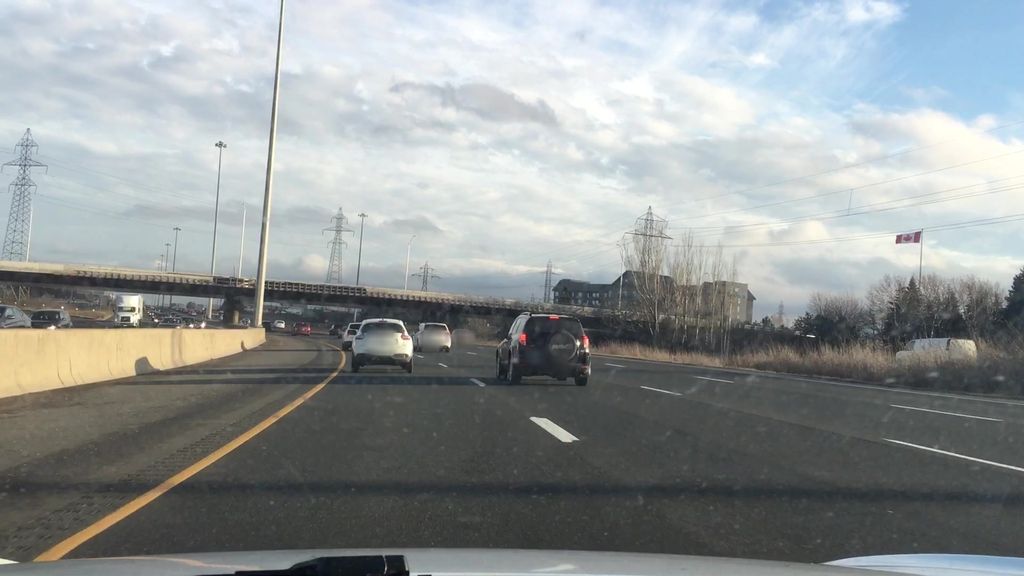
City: hamilton